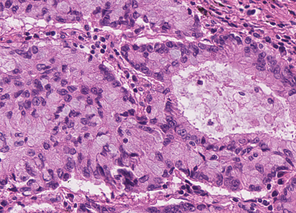
Tumor epithelial tissue: yes
Tumor-associated stroma tissue: yes
Normal tissue: no